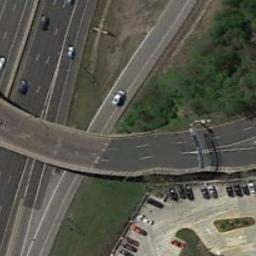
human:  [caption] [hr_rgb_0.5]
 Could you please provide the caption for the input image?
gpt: The directional overpass is over the roads and a parking lot is next to the overpass .

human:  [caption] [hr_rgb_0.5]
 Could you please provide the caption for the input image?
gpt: This overpass intersects the road at right angle .

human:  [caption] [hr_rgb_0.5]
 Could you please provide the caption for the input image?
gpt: There are many trees beside the overpass .

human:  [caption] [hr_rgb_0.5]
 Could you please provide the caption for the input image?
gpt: The overpass is next to the grass and a parking lot .

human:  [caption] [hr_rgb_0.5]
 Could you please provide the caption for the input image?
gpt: There are some green trees and a green lawn beside the overpass .